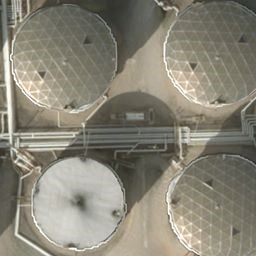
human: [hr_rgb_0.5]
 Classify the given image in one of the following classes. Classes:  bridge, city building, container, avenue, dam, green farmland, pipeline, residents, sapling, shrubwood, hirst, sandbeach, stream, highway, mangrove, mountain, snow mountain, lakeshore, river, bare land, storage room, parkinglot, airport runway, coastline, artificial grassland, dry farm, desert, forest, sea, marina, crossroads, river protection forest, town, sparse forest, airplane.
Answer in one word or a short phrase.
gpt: storage room